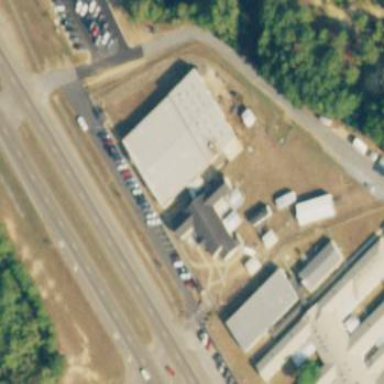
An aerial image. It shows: Prison building.